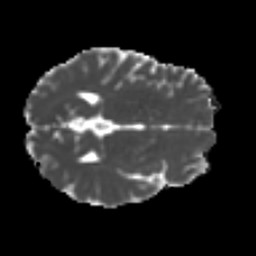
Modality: MD
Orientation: axial
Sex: female
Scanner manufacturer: ge
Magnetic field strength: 3 T
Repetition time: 7 s
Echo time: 0.08 s